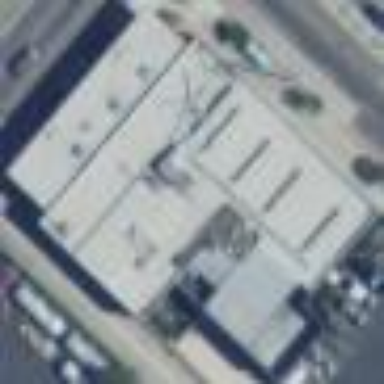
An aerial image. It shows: Factory building.